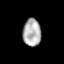
Tissue: prostate
Cell type: T cells
Senescence score: 0.2942
Nuclear area (px): 483
Mean DAPI intensity: 177.195